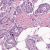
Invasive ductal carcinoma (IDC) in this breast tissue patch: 1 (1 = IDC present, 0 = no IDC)